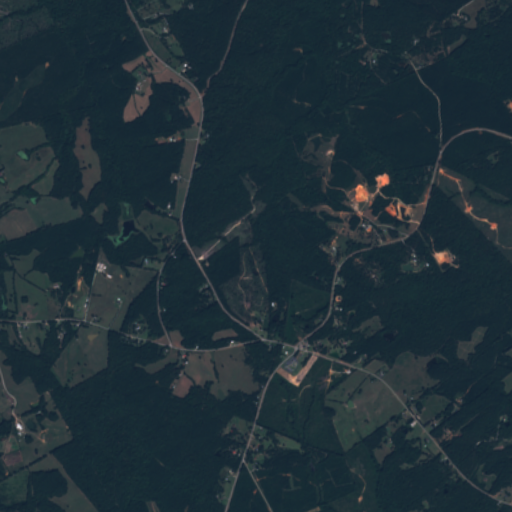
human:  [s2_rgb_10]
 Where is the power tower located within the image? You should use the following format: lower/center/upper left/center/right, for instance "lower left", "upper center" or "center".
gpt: The power tower is located in the lower left of the image.
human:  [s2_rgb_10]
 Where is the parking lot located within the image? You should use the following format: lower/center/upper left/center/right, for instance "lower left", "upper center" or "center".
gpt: There is no parking lot in the image.